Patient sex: M
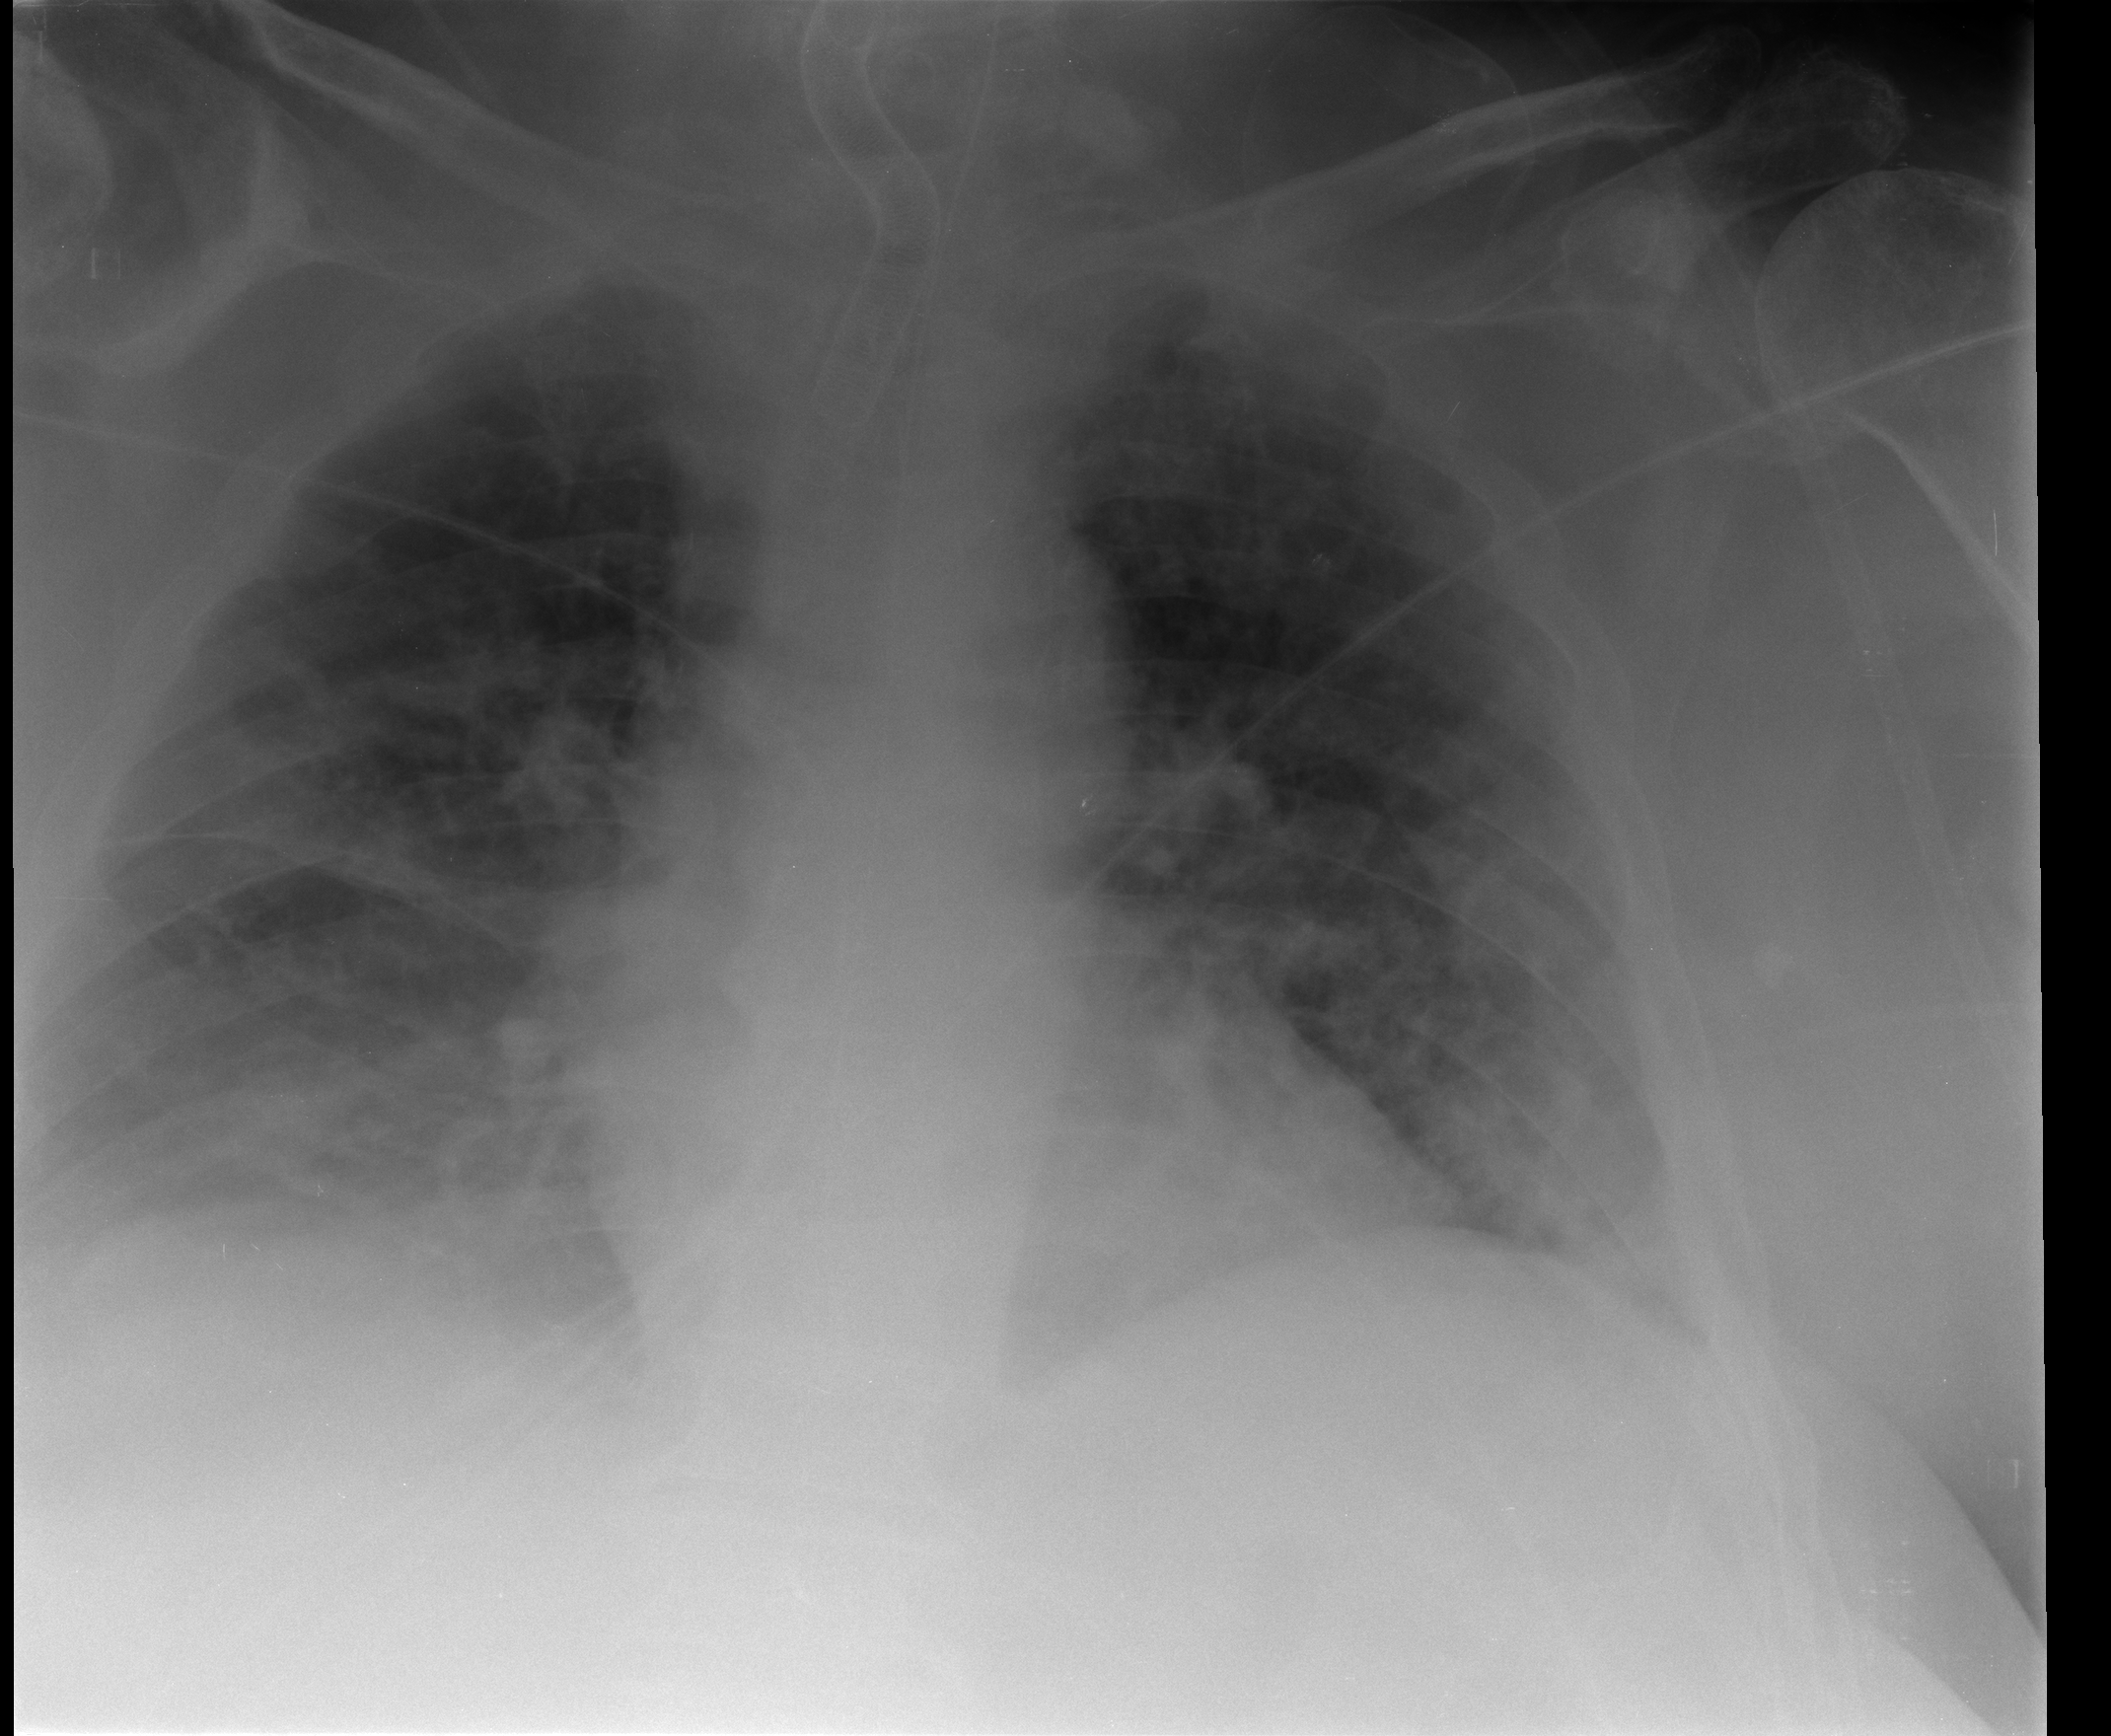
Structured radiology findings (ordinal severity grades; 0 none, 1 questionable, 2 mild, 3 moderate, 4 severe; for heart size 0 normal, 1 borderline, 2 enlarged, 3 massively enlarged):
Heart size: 2
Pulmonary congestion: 1
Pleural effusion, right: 2
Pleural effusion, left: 2
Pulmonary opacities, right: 2
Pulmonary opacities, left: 3
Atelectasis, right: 2
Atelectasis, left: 2